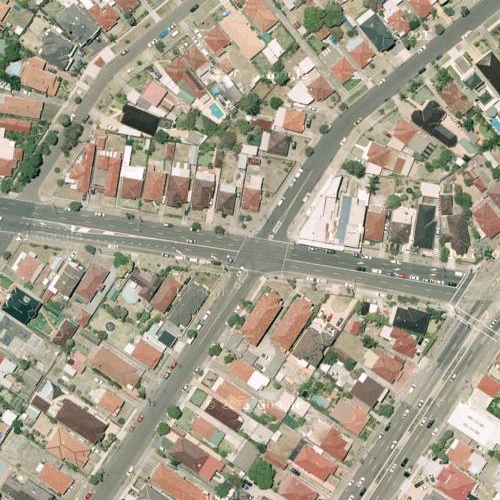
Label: sydney